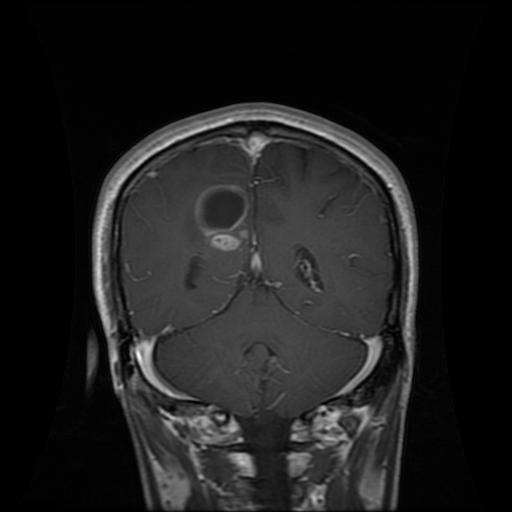
Label: glioma